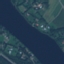
Land use / land cover class: River